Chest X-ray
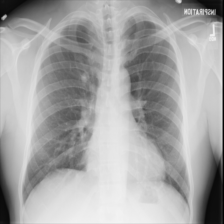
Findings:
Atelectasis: negative
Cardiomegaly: negative
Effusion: negative
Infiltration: negative
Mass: negative
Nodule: negative
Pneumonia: negative
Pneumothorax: negative
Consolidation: negative
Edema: negative
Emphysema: negative
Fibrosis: negative
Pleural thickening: negative
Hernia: negative